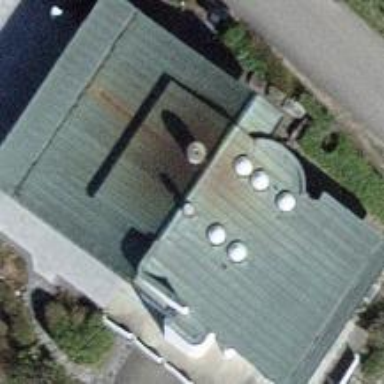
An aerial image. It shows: Building with flat roof.